RGB frame:
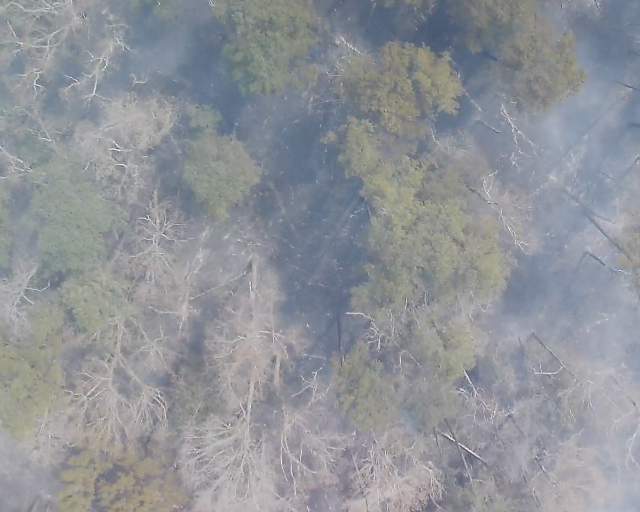
Thermal frame:
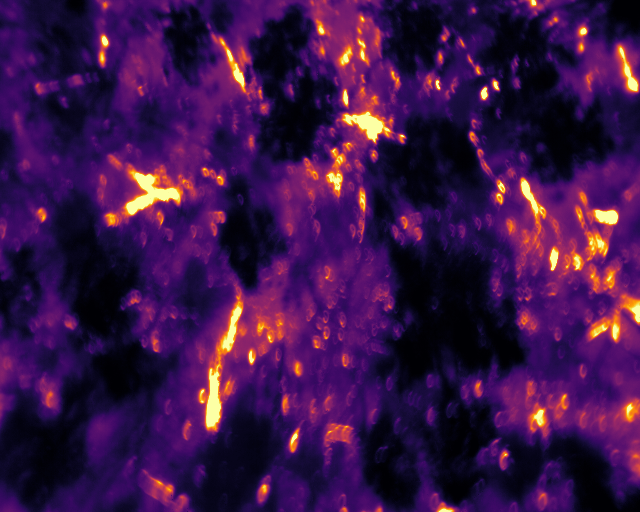
Captured: 2026-02-26 03:42:05
Pixels at or above 80 °C: 5514 (fraction of frame: 0.01683)